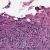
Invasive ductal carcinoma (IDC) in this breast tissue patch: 1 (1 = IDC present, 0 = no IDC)